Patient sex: F
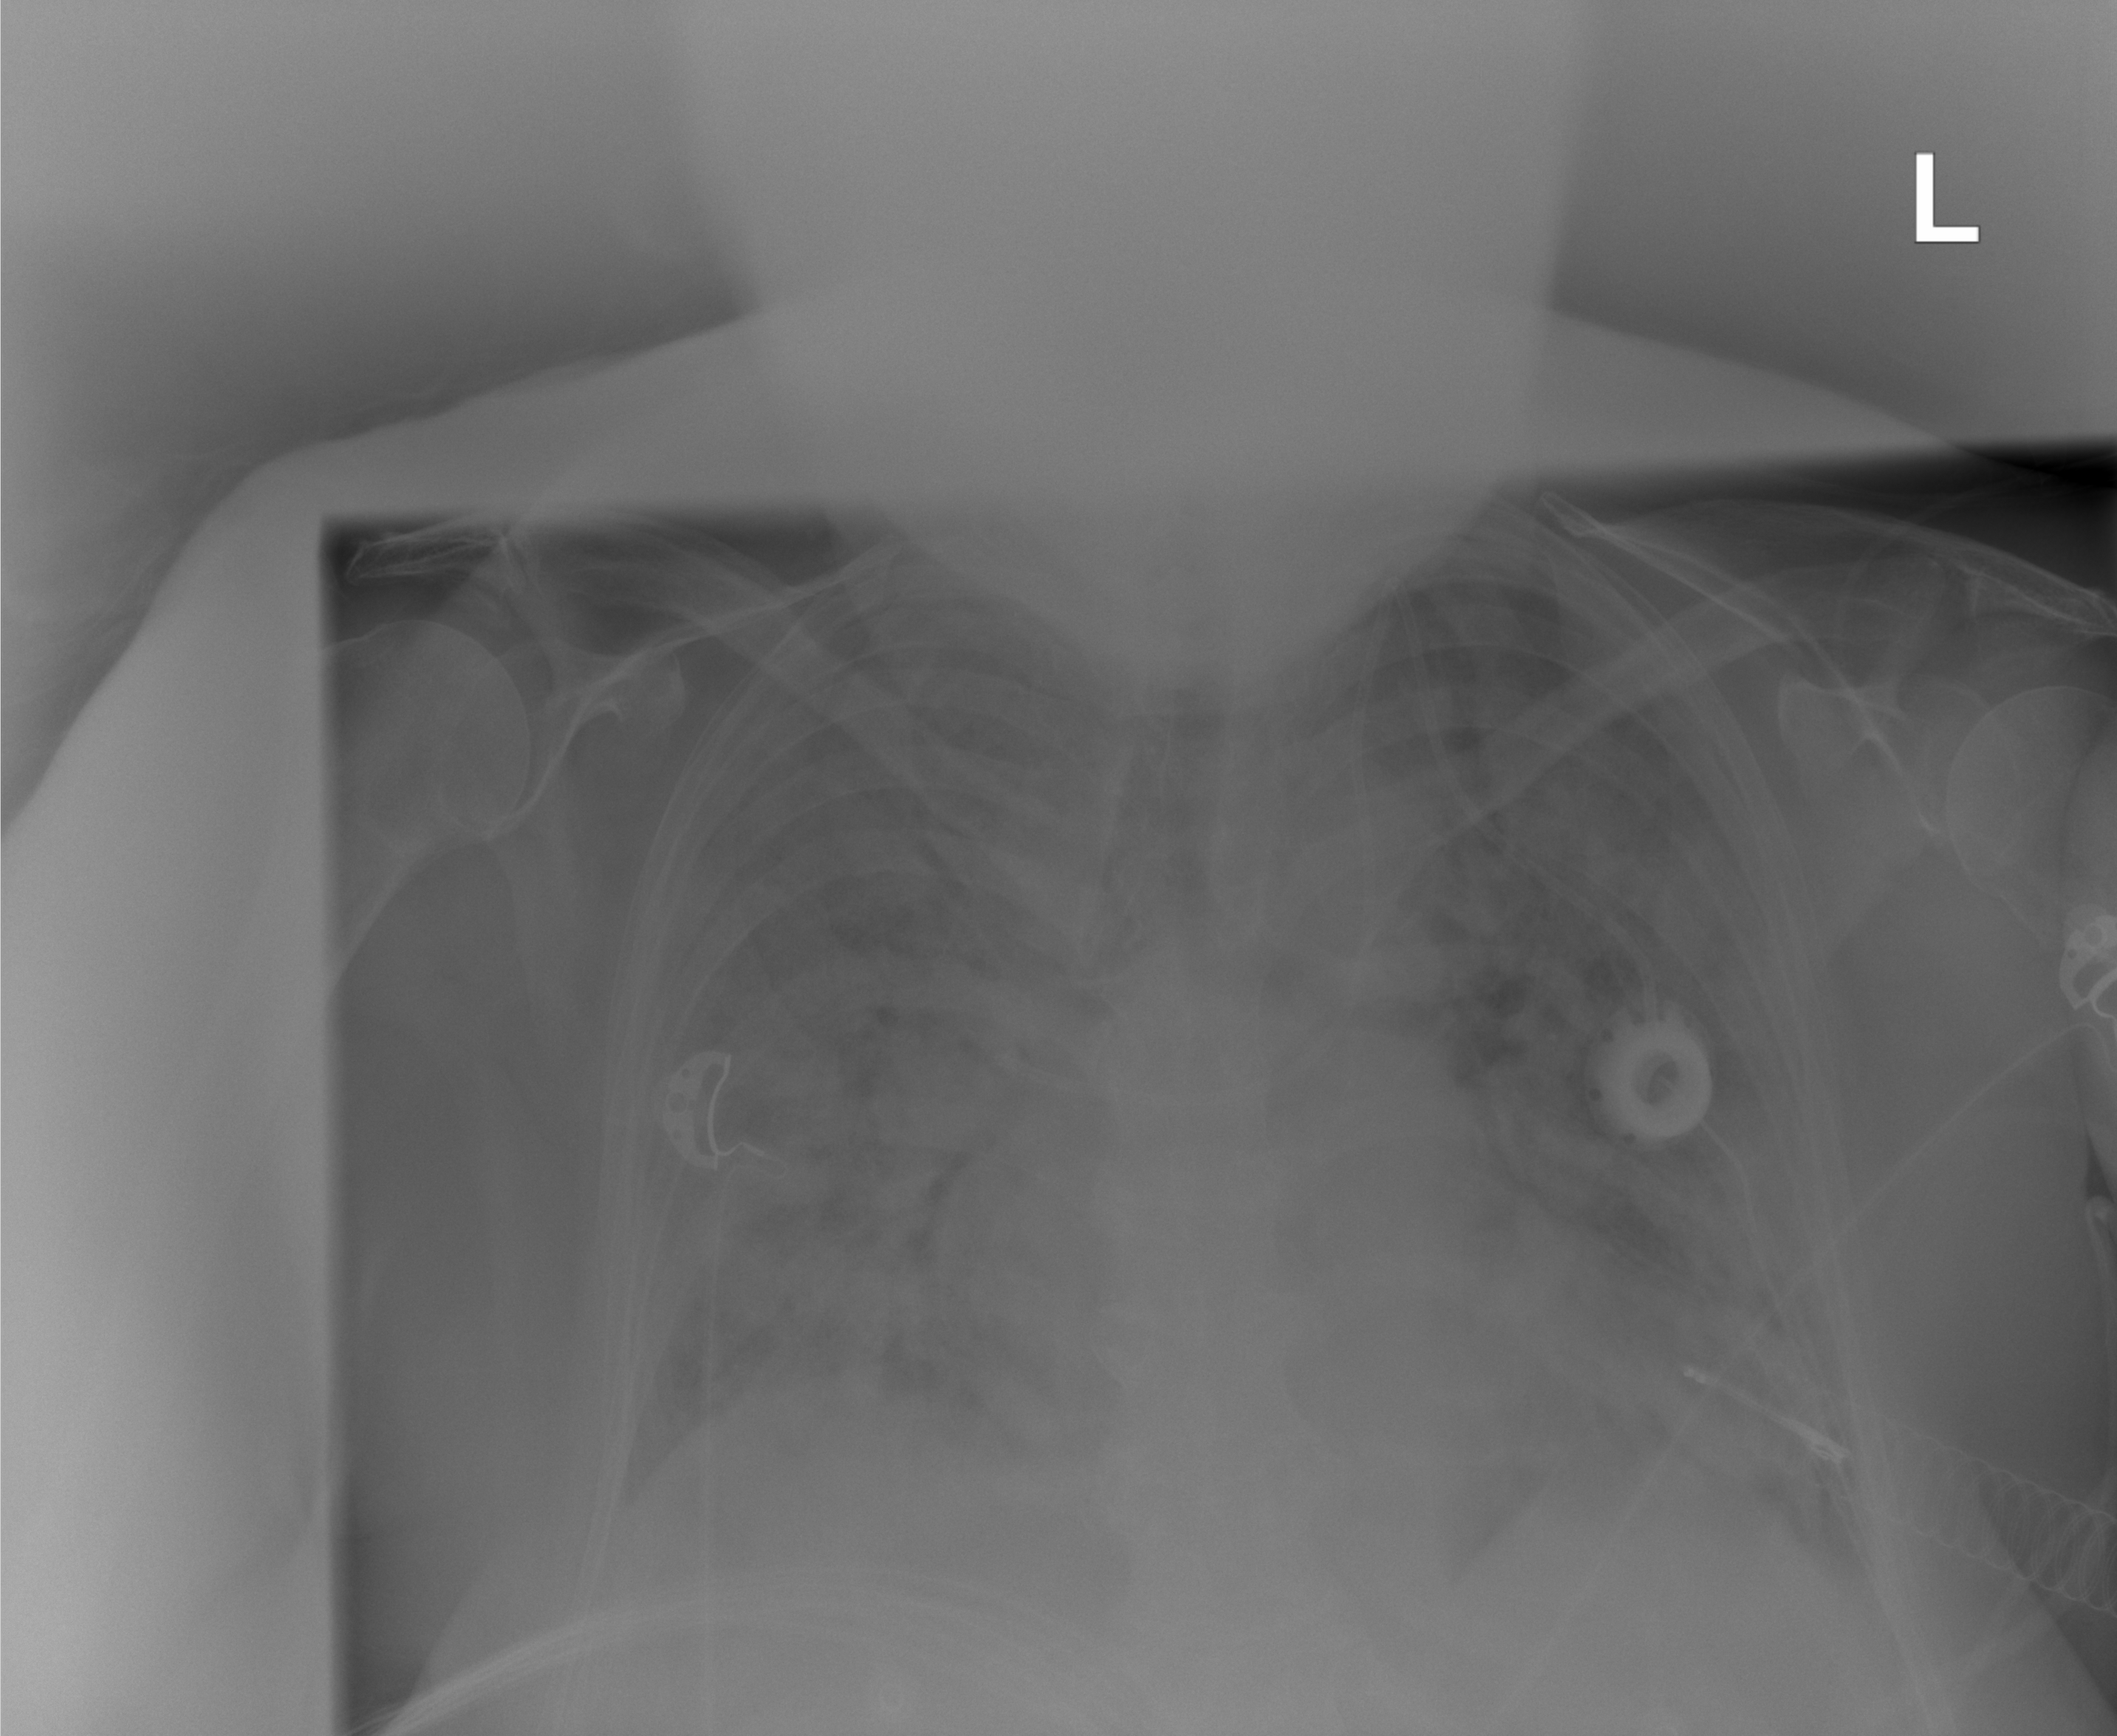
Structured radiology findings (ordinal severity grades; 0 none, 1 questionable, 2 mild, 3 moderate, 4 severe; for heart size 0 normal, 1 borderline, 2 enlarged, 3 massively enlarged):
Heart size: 0
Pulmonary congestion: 0
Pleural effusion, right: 2
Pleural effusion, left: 2
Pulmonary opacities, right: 4
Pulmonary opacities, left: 4
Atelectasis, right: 4
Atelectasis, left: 4